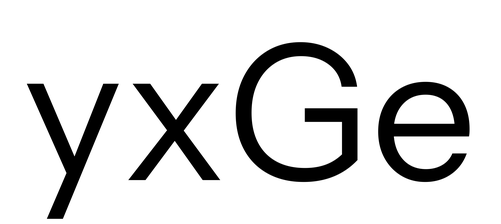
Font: InstrumentSans_Regular